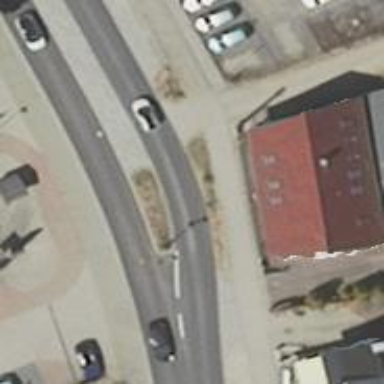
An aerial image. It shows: Chicane for traffic calming.